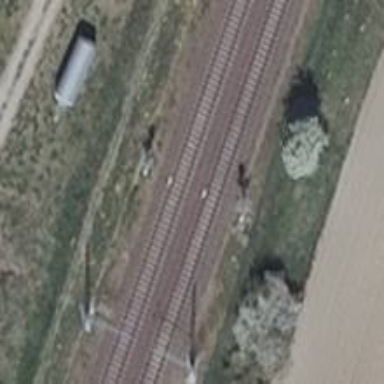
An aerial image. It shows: Railway signal.